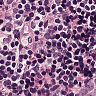
Metastatic tissue present: no